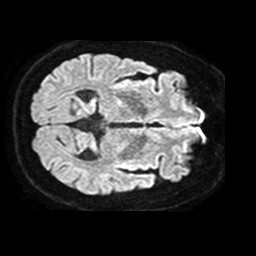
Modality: TRACE
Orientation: axial
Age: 58
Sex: male
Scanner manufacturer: philips
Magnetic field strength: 1.5 T
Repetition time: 3.538 s
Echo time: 0.09411 s